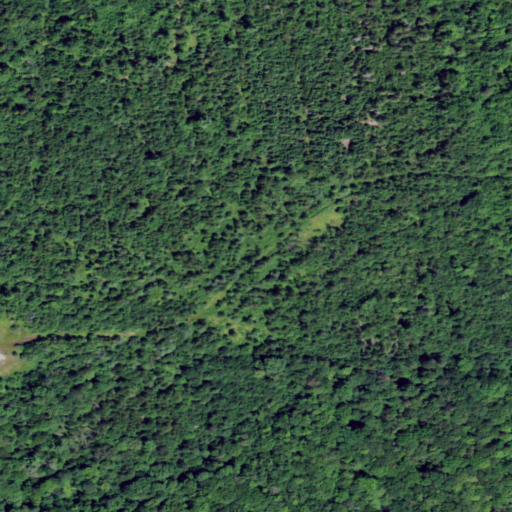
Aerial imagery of plain(s) in New York named Boardinghouse Clearing containing deciduous forest, evergreen forest, and mixed forest